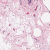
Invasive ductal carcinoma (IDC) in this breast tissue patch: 0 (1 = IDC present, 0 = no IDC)